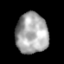
Tissue: lung
Cell type: Others
Senescence score: 0.2142
Nuclear area (px): 1278
Mean DAPI intensity: 167.316